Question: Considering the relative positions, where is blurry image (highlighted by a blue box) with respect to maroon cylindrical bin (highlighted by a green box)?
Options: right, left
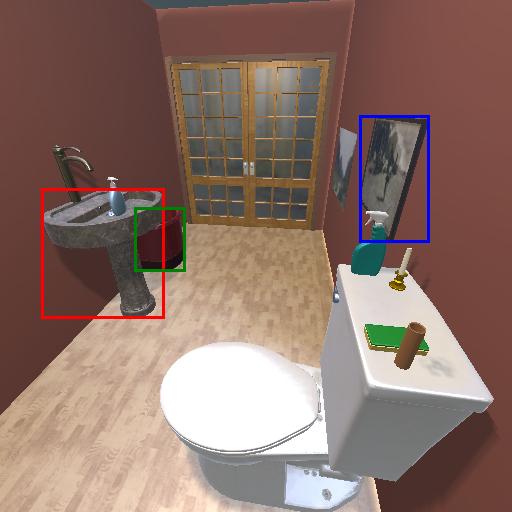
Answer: right